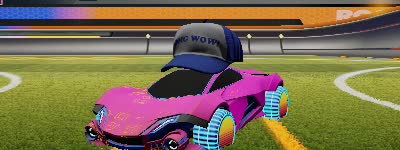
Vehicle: werewolf